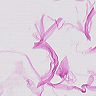
Metastatic tissue present: no